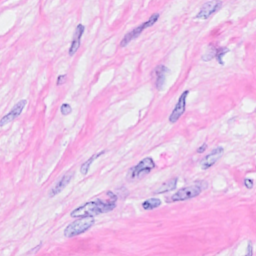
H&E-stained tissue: Breast